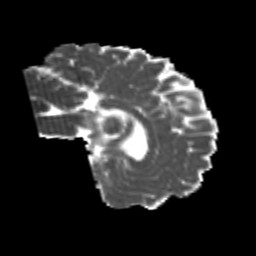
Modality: MD
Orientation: sagittal
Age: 20
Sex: female
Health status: healthy
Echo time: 0.074 s